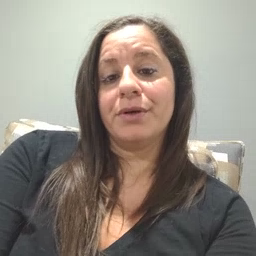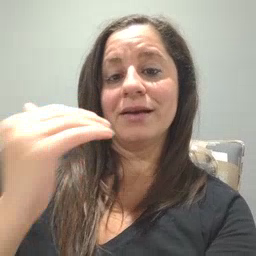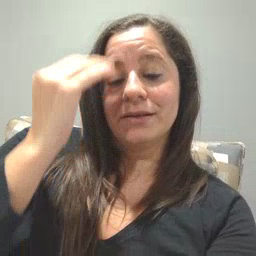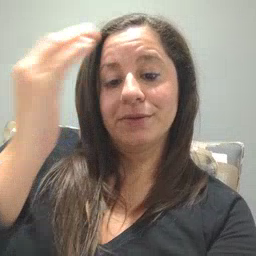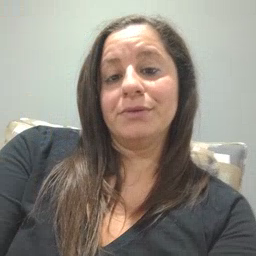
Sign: head